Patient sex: M
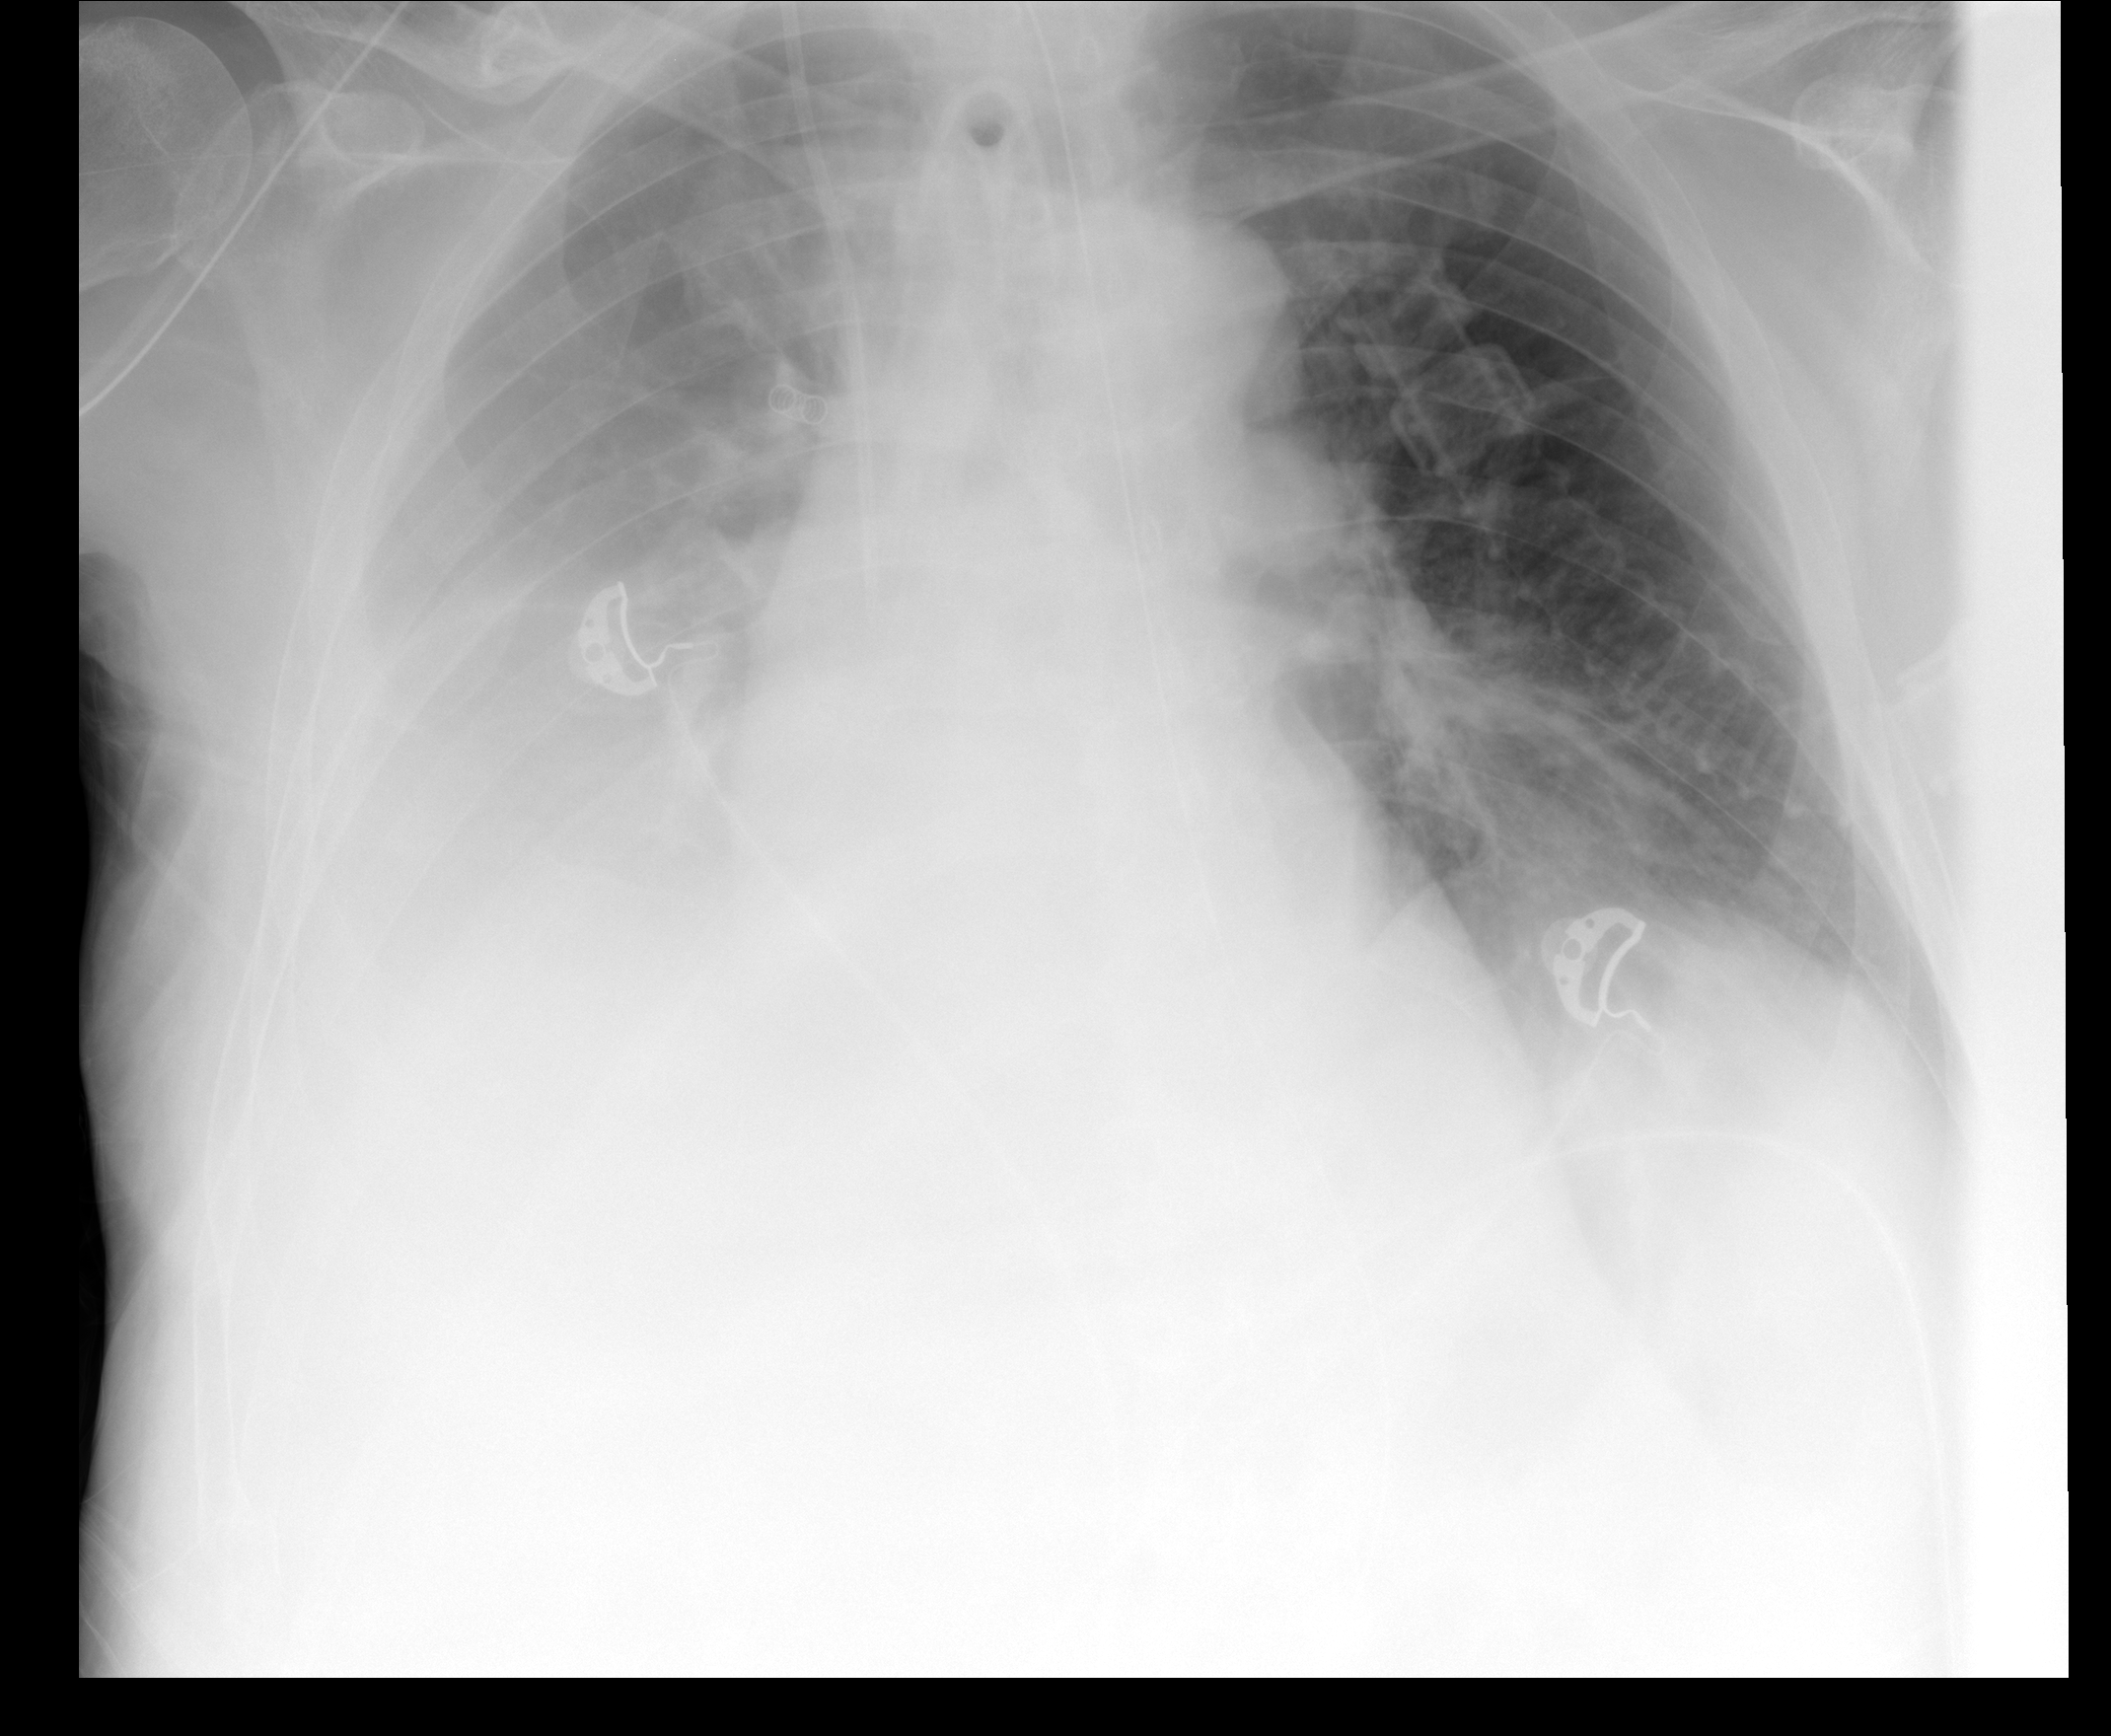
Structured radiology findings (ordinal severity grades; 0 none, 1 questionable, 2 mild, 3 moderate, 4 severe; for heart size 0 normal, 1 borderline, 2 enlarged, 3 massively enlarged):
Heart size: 0
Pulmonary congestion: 2
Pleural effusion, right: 3
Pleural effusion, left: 2
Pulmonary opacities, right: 2
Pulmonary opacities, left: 1
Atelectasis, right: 3
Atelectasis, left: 2